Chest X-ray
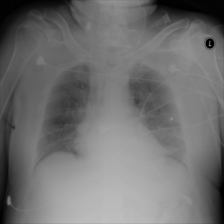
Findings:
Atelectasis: negative
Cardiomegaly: negative
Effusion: negative
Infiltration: negative
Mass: negative
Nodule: negative
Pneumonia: negative
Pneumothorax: negative
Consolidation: negative
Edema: negative
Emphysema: negative
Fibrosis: negative
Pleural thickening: negative
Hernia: negative